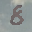
Label: 8